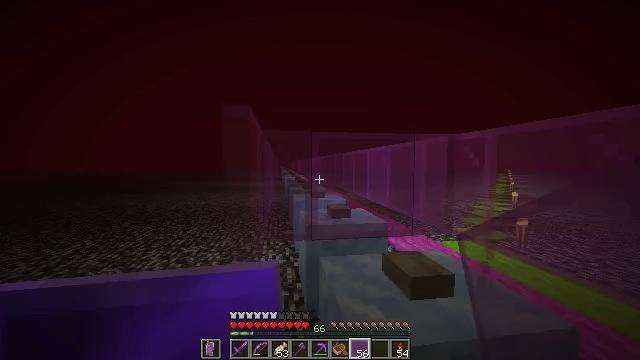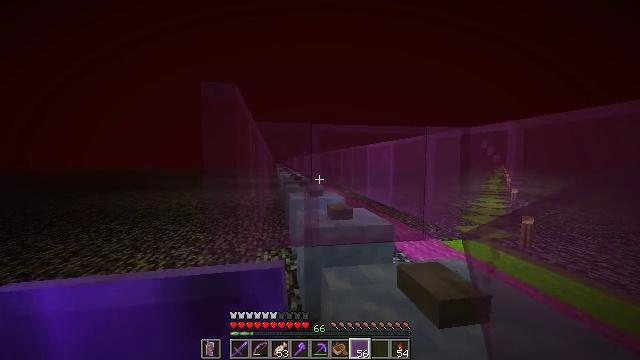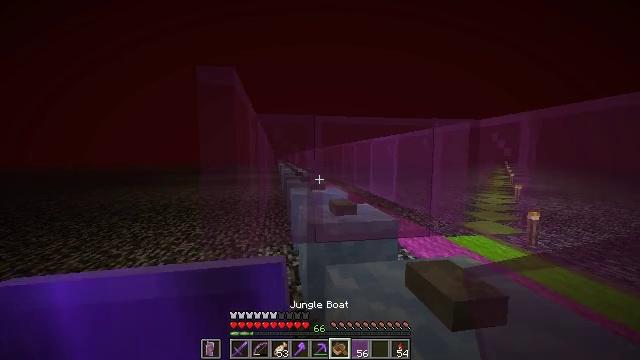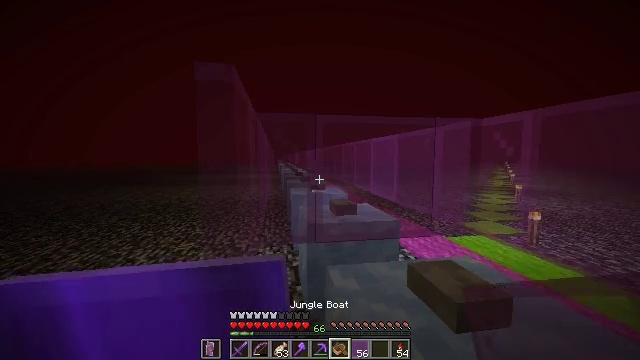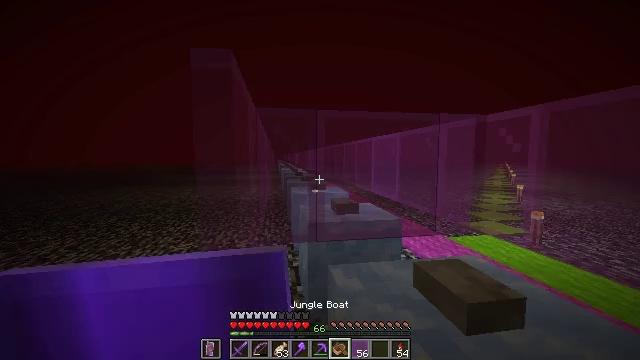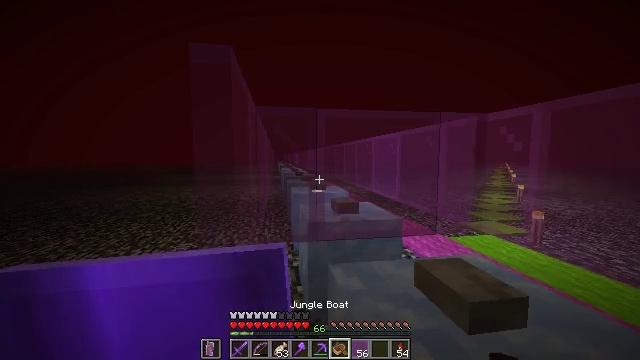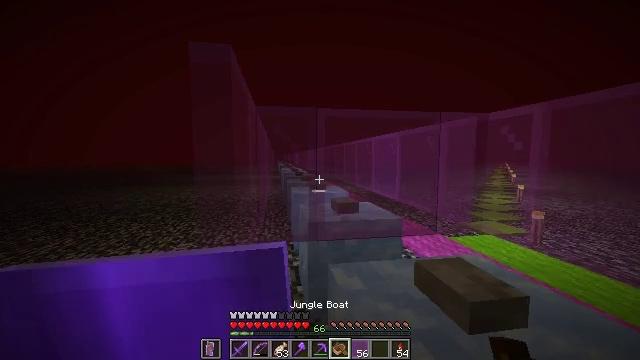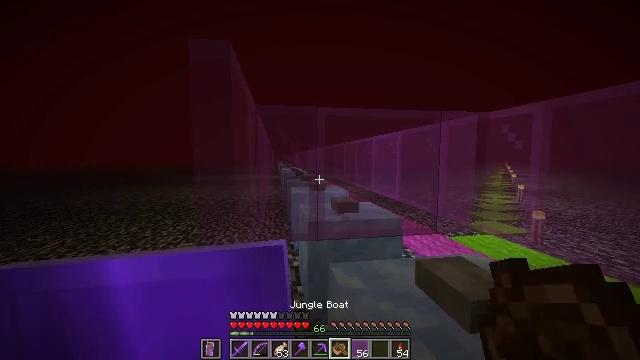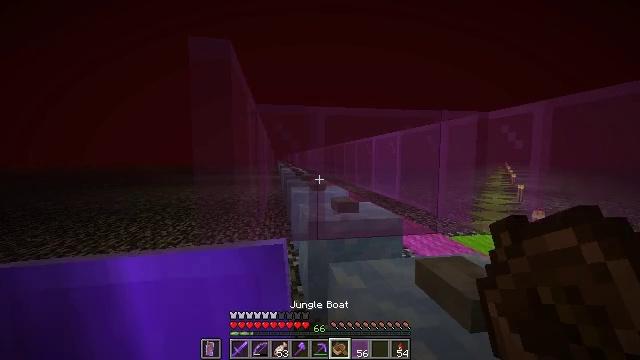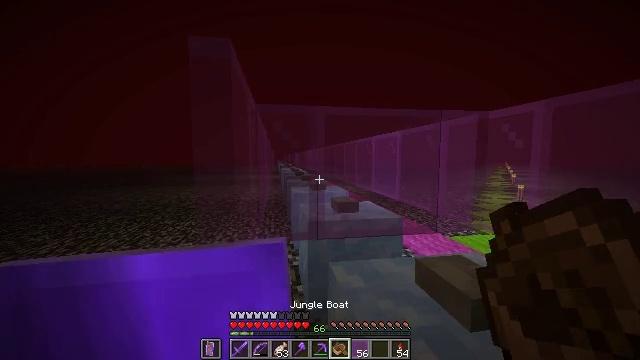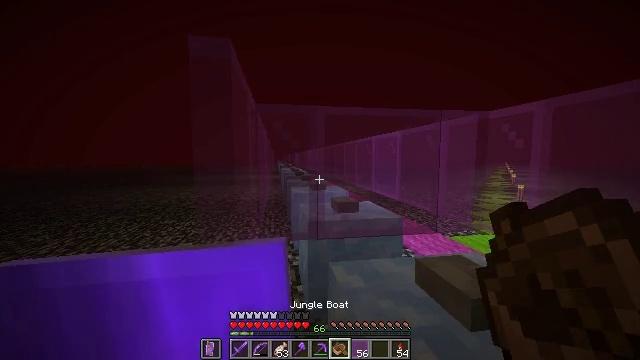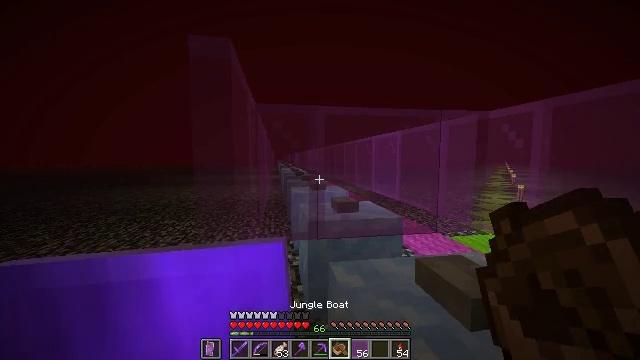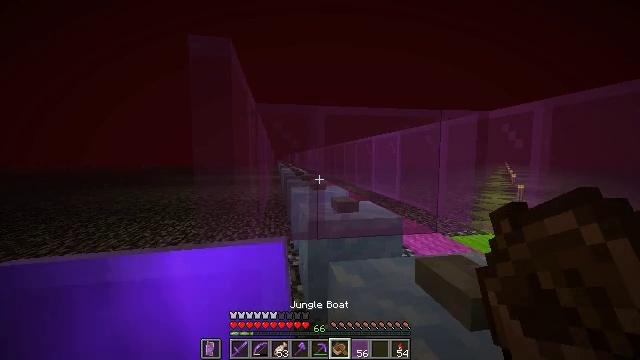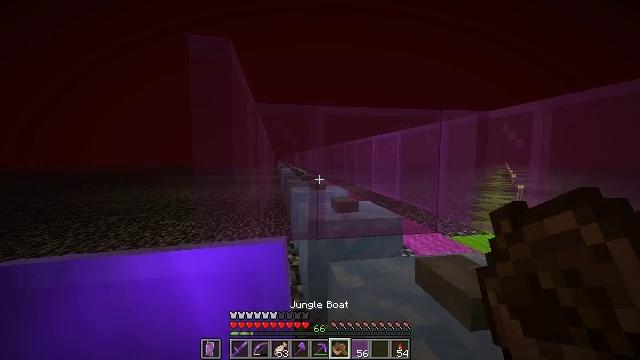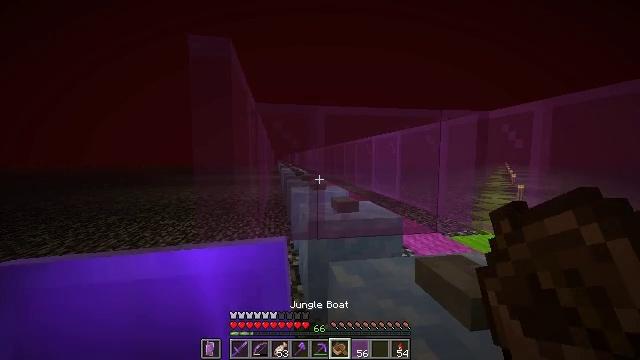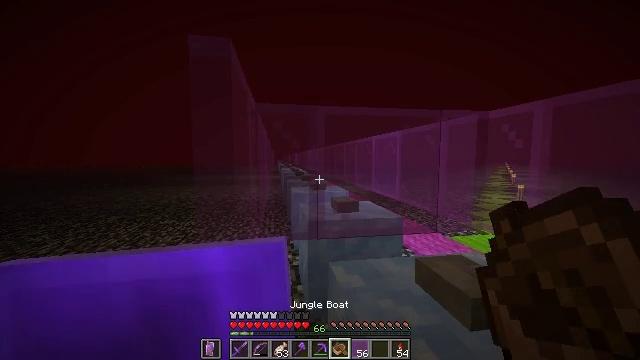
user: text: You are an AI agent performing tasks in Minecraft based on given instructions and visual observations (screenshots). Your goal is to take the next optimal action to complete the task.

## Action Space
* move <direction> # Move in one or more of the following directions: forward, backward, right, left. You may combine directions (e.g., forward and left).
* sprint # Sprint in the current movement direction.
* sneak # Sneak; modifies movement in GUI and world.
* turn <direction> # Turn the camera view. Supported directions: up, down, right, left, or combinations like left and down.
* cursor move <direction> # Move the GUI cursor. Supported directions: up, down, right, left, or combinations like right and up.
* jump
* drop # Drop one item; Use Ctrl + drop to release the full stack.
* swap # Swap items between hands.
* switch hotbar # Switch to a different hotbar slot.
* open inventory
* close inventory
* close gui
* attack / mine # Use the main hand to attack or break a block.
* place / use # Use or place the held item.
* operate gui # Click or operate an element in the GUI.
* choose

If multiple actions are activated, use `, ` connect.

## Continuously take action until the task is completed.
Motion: motion action
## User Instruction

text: Destroy the magenta stained glass pane.
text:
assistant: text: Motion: move forward
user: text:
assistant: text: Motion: turn down
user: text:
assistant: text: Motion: no_op
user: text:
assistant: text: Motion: no_op
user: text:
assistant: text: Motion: no_op
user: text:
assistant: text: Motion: no_op
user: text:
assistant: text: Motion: no_op
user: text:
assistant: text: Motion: no_op
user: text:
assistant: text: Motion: no_op
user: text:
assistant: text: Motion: no_op
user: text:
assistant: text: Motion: no_op
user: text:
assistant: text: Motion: no_op
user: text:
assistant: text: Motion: no_op
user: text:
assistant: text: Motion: no_op
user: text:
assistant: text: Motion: no_op
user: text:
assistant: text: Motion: no_op
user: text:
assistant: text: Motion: no_op
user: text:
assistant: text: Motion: no_op
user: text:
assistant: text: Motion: no_op
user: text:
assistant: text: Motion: no_op
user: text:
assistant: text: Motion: no_op
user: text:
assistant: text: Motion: no_op
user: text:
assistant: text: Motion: turn right
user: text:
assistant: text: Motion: turn right and up
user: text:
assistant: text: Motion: turn right
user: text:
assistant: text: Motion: no_op
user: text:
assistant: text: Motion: no_op
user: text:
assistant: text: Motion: no_op
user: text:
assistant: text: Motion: no_op
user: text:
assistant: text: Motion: no_op